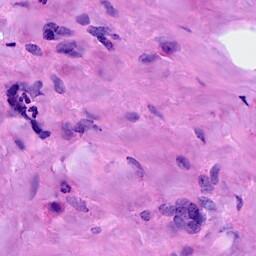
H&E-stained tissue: Breast